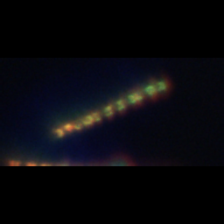
Taxon: Skeletonema
Group: Diatoms